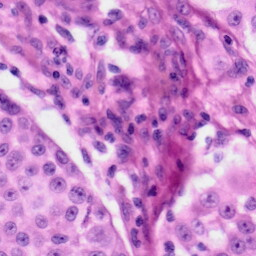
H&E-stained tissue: Skin